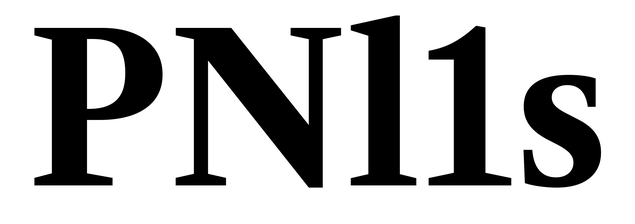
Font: LibreCaslonText_Bold